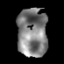
Tissue: prostate
Cell type: T cells
Senescence score: 0.2608
Nuclear area (px): 1438
Mean DAPI intensity: 126.897